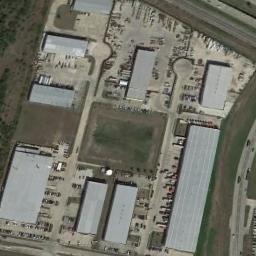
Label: industrial_area